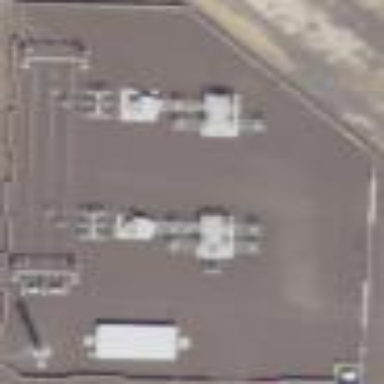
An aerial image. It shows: Power substation.